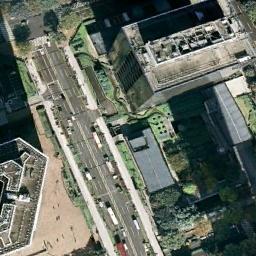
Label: commercial_area